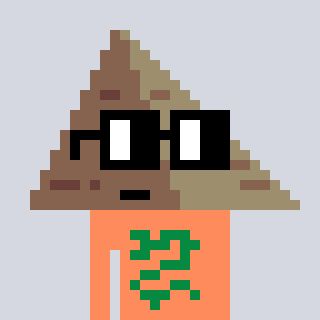
a pixel art character with square black glasses, a pyramid-shaped head and a peachy-colored body on a cool background